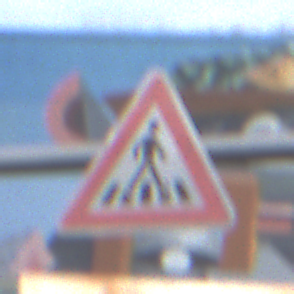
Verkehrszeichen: FussgaengerueberwegLinks
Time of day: MorningAfternoon
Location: Outdoor (Urban)
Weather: PartlyCloudy
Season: NotSpecified
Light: Natural